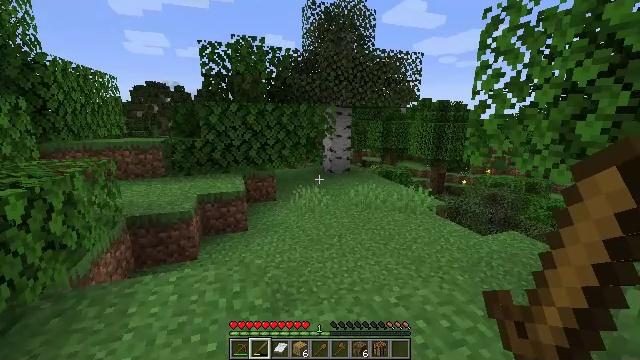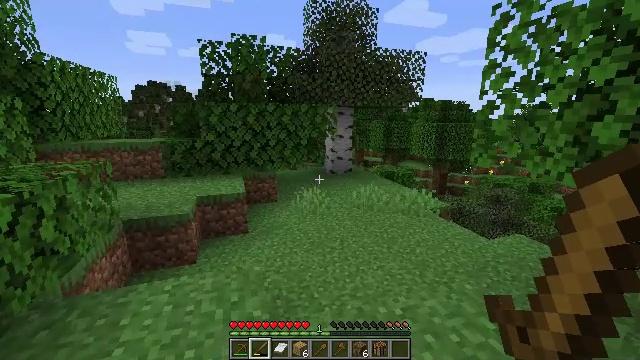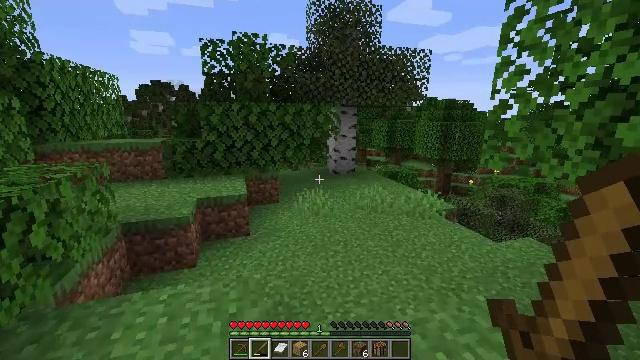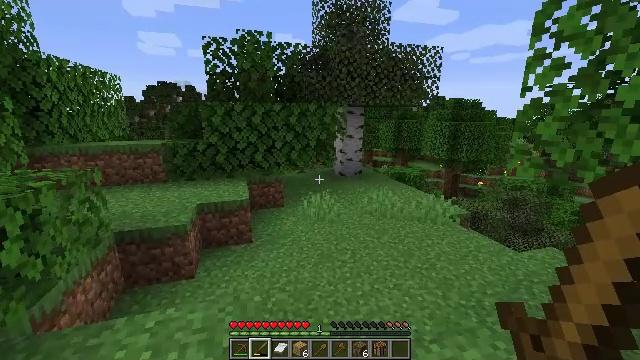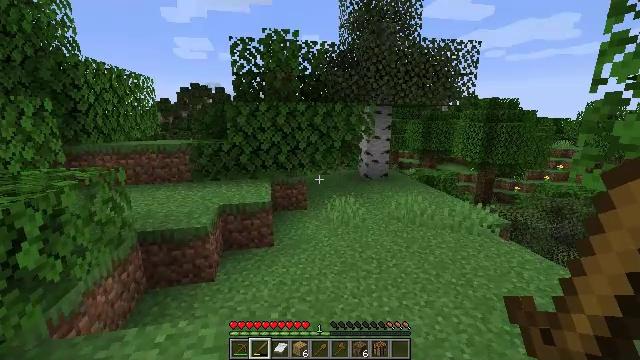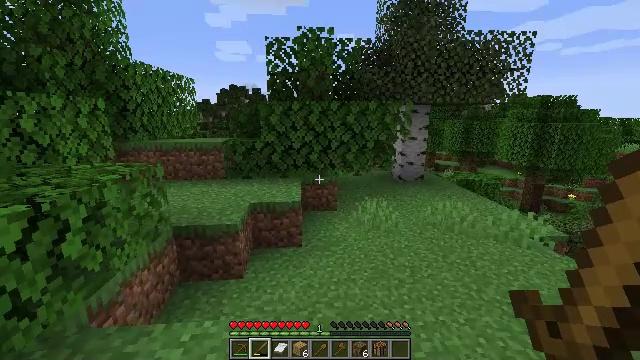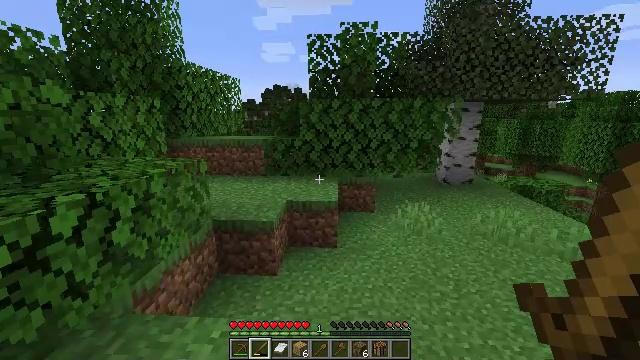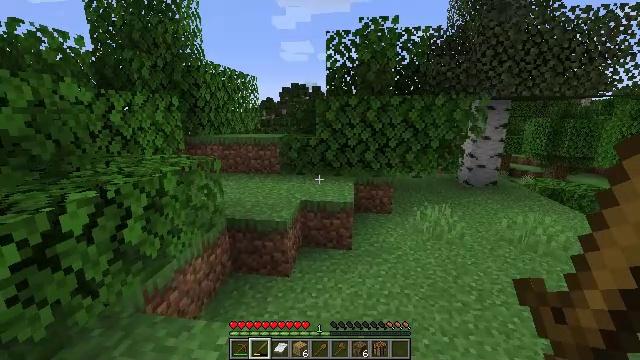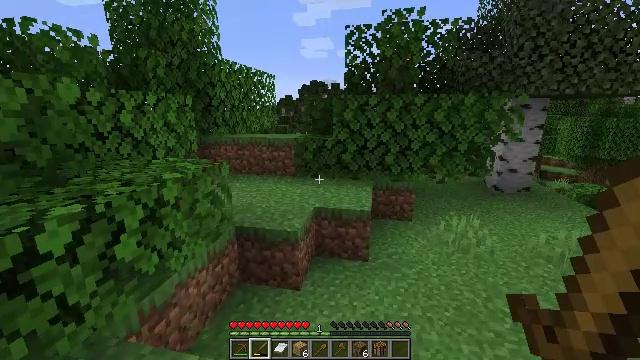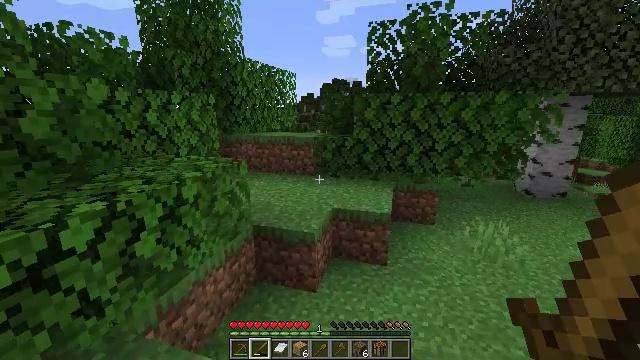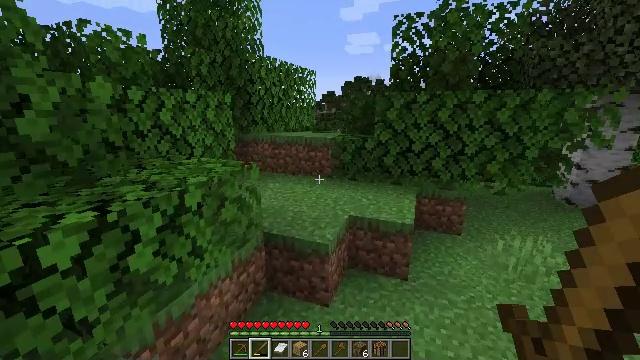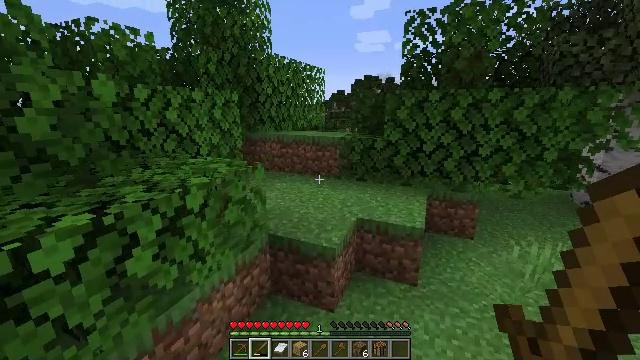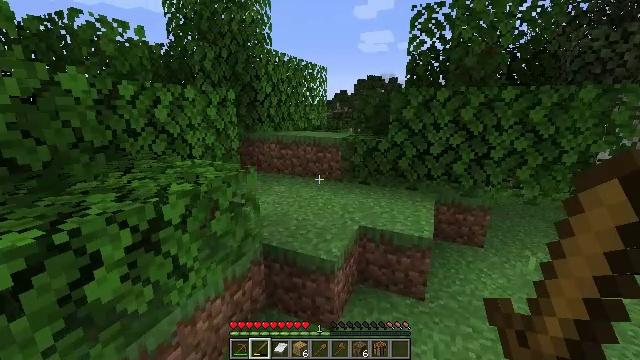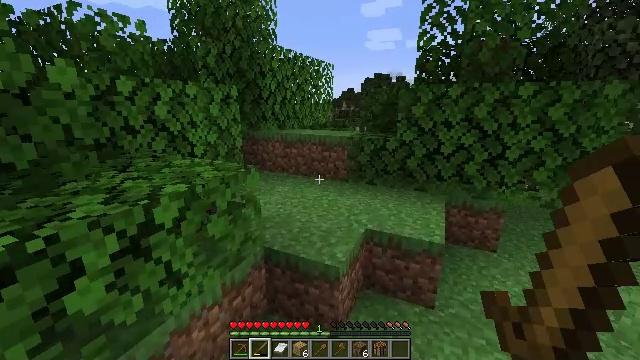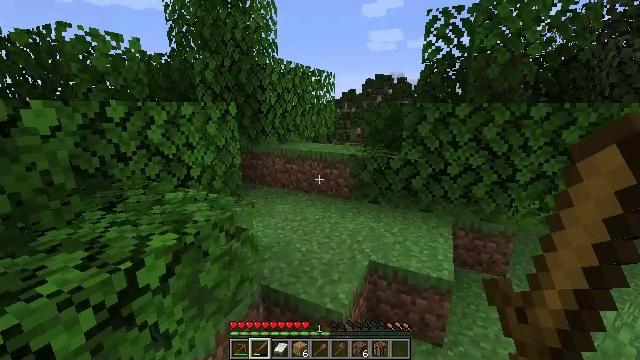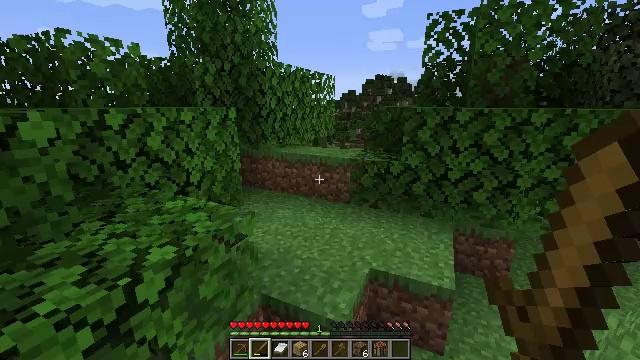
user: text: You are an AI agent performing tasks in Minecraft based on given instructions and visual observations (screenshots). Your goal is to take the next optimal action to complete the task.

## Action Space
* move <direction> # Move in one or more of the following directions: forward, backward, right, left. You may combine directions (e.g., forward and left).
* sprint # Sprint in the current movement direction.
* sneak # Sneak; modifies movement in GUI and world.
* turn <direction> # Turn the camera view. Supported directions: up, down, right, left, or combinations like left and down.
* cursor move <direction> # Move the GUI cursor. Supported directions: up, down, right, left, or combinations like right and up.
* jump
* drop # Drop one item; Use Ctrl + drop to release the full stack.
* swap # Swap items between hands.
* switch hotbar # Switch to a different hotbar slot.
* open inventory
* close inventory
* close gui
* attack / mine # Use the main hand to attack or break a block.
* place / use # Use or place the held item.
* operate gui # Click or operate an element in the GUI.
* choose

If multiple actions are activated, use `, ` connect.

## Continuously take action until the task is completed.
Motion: motion action
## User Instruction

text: Gather oak leaves by attacking.
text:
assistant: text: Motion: move forward
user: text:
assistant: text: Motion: move forward
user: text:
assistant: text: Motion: move forward, turn left
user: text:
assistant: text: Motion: move forward, turn left
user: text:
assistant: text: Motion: move forward, turn left
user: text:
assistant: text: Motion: move forward, turn left
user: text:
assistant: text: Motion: move forward, turn left
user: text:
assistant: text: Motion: move forward, turn left
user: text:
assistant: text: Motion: move forward, turn left
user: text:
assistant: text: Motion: move forward, turn left
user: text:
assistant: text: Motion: move forward, turn left
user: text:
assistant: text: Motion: move forward
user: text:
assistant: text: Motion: move forward, turn left
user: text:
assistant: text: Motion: move forward, jump
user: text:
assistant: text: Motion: move forward, jump
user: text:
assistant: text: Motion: move forward, jump
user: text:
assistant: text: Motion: move forward, jump
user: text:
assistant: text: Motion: move forward, jump
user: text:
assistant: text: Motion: move forward
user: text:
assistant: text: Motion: move forward
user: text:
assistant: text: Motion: move forward
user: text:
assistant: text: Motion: move forward
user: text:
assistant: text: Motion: move forward
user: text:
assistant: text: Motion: move forward
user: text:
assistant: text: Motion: move forward
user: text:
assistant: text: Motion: move forward
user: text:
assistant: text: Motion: move forward
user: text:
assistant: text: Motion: move forward
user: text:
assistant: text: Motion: move forward
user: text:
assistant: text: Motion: move forward